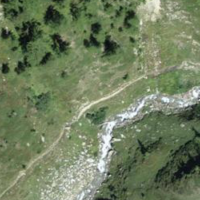
EUNIS habitat code: 26
Species observed at this site:
Parnassia palustris